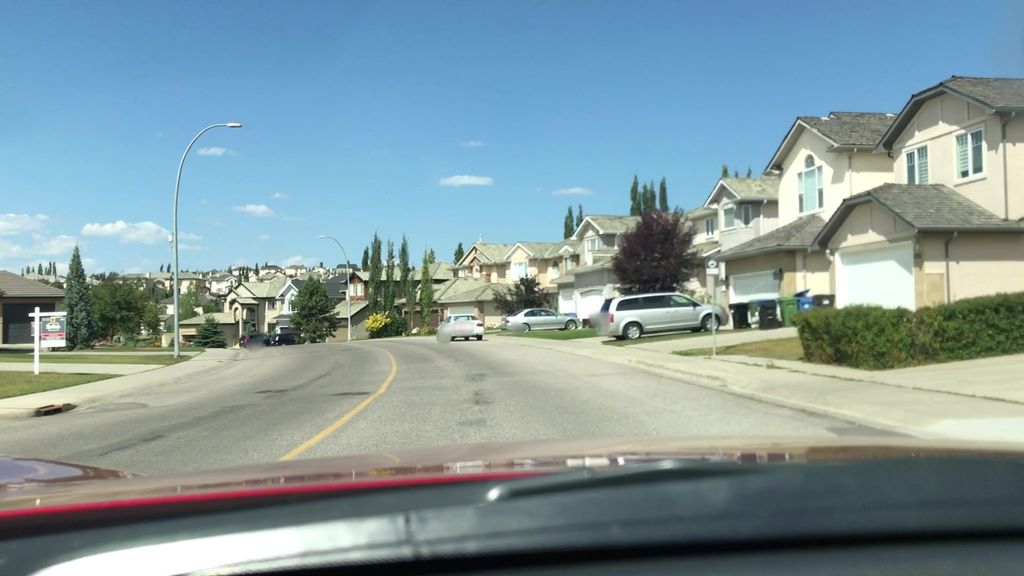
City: calgary